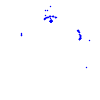
Particle: proton